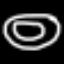
Label: donut